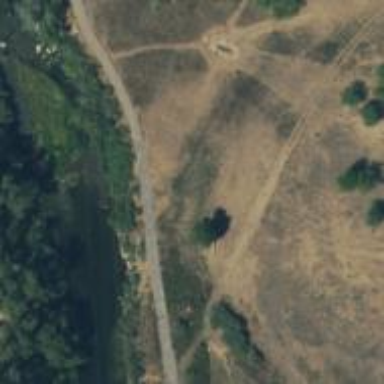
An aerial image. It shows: Disc golf hole.